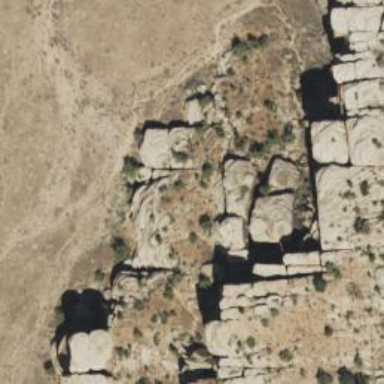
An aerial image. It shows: Cliff in nature.